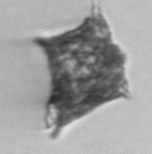
Label: Dictyocha